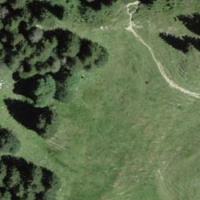
EUNIS habitat code: 26
Species observed at this site:
Tussilago farfara